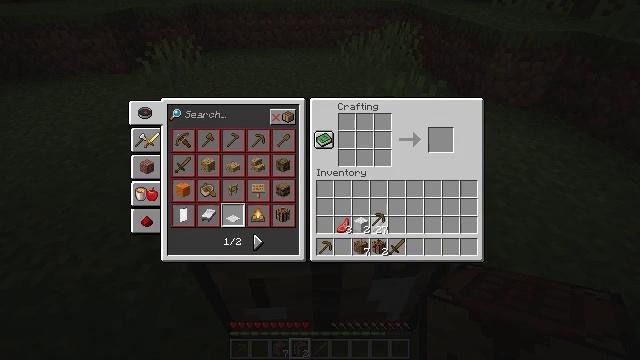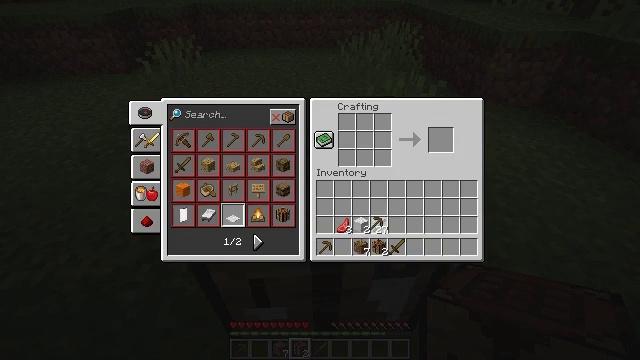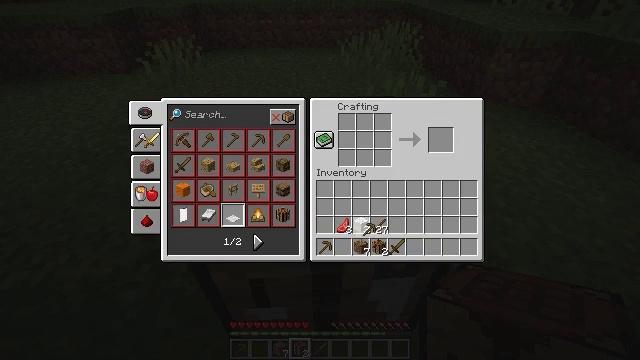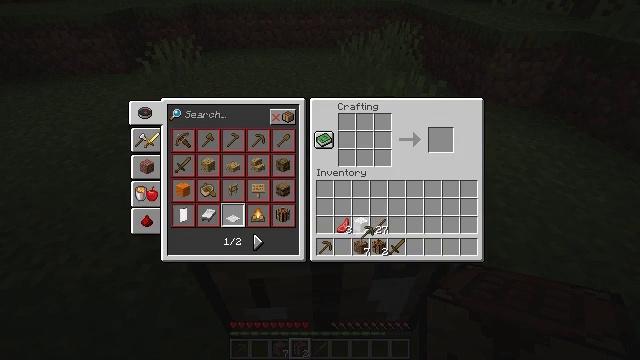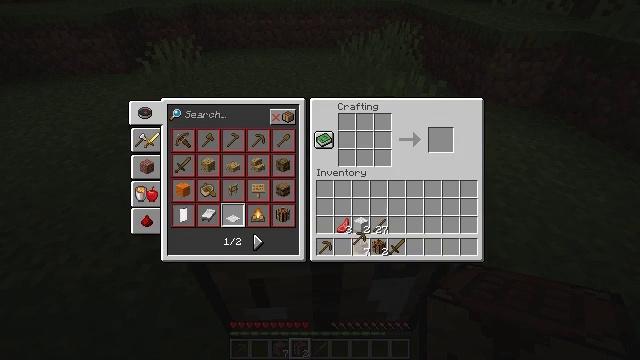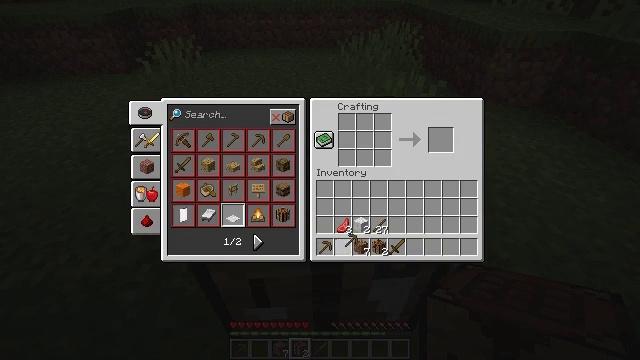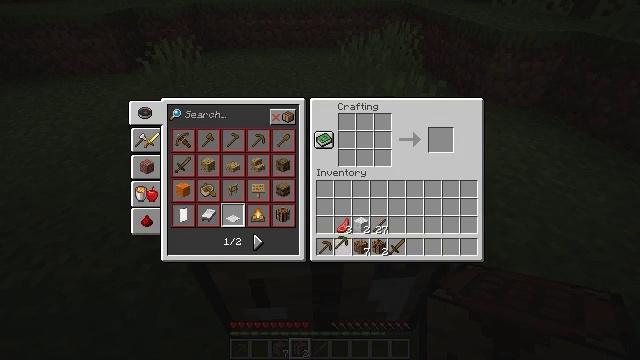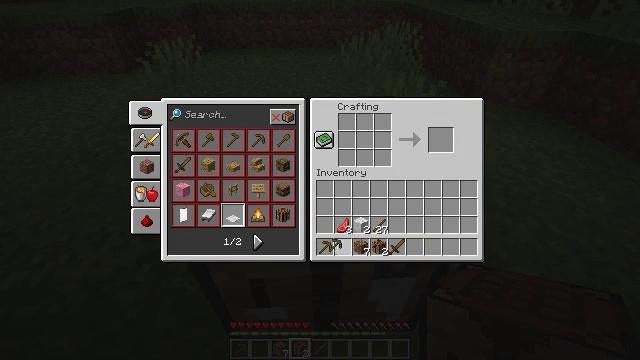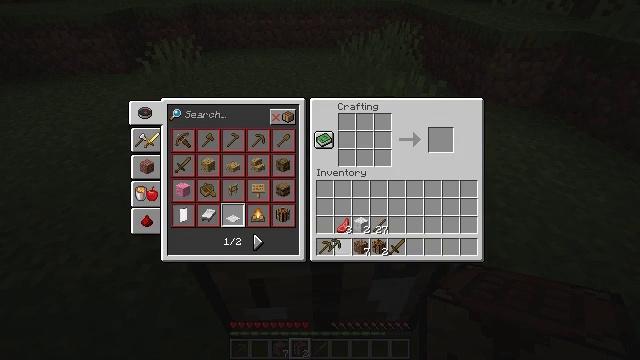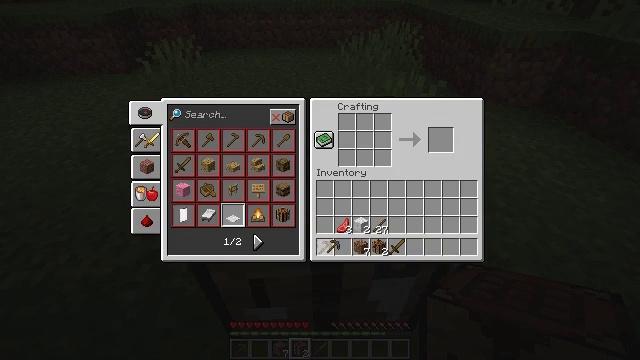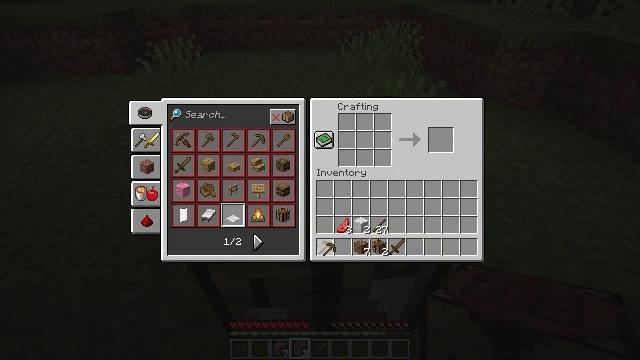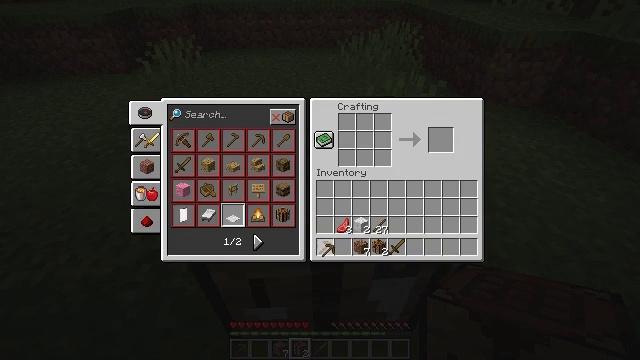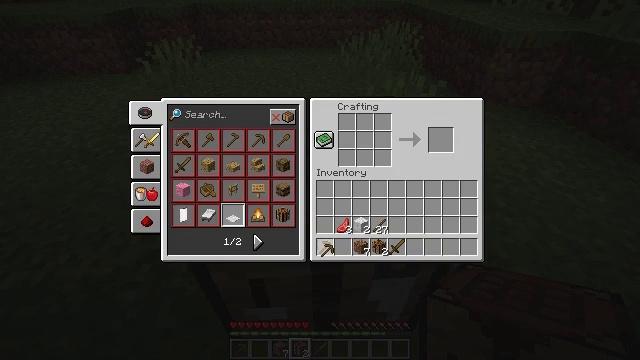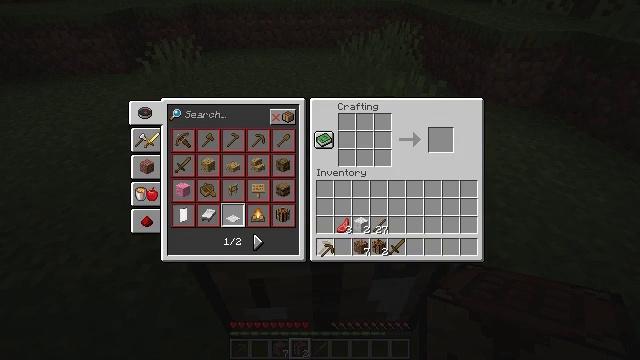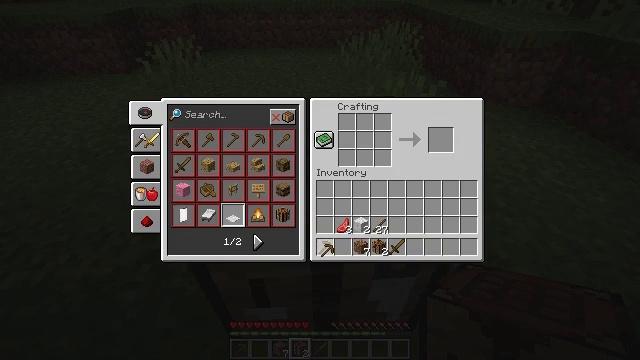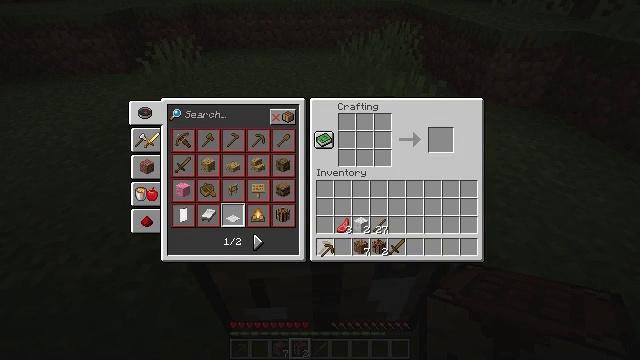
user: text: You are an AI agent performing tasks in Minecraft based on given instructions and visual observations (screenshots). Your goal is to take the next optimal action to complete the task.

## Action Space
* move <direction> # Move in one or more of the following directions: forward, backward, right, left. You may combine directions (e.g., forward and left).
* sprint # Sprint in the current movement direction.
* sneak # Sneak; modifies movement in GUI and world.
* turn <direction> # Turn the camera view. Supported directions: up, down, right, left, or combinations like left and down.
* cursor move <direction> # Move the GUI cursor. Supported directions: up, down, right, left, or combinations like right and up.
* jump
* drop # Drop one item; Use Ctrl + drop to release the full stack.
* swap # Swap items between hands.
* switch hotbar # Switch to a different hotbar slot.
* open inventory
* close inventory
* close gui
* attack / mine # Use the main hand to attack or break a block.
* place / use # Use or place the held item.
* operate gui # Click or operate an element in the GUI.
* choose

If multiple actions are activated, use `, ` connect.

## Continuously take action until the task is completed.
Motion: motion action
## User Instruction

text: Collect oak log for crafting.
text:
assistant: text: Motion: open gui
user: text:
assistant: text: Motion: no_op
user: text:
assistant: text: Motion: no_op
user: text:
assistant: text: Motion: cursor move left
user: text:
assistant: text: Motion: cursor move left
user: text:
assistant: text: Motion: cursor move left
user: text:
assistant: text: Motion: no_op
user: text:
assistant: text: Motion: no_op
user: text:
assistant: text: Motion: no_op
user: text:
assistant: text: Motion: no_op
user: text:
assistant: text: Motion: no_op
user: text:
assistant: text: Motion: no_op
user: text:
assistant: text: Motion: no_op
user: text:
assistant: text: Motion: no_op
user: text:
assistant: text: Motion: operate gui
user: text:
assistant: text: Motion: operate gui
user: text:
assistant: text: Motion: operate gui
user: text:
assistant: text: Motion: no_op
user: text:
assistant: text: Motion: no_op
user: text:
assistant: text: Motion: no_op
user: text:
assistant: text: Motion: no_op
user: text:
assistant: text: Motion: cursor move right
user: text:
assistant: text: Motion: no_op
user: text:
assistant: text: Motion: no_op
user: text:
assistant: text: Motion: no_op
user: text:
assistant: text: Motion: no_op
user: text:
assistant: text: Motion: no_op
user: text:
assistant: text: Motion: no_op
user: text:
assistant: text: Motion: operate gui
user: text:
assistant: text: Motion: operate gui